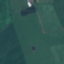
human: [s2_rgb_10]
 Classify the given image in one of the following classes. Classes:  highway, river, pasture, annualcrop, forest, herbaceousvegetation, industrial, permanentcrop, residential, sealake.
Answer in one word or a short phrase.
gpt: Pasture